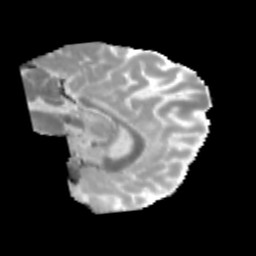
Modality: MD
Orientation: sagittal
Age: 9
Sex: male
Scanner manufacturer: siemens
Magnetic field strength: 3 T
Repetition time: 3.8 s
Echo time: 0.07 s